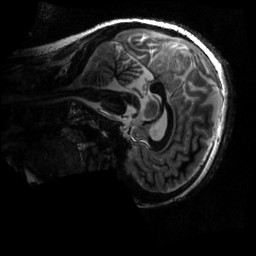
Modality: MP2RAGE
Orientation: sagittal
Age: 21
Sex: female
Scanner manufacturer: siemens
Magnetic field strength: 6.98 T
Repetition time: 6 s
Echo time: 0.00283 s